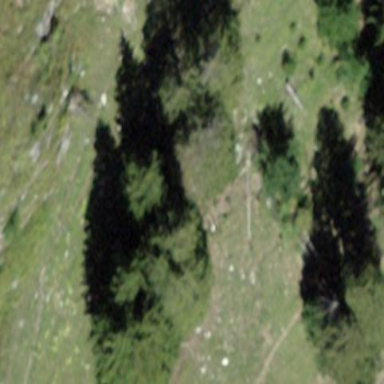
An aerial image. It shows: Forest area.